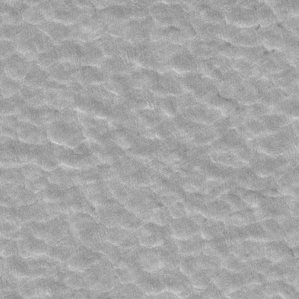
Label: frost